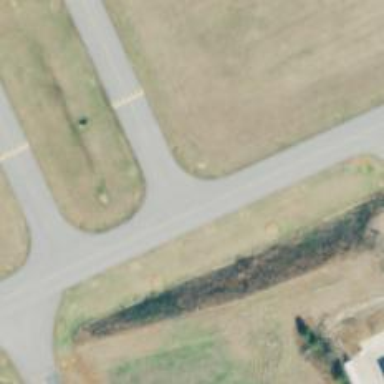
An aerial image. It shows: Taxiway at the airport with asphalt surface.